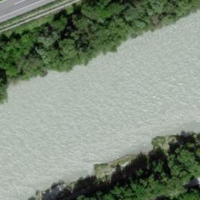
EUNIS habitat code: 57
Species observed at this site:
Platanthera bifolia